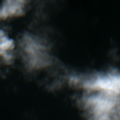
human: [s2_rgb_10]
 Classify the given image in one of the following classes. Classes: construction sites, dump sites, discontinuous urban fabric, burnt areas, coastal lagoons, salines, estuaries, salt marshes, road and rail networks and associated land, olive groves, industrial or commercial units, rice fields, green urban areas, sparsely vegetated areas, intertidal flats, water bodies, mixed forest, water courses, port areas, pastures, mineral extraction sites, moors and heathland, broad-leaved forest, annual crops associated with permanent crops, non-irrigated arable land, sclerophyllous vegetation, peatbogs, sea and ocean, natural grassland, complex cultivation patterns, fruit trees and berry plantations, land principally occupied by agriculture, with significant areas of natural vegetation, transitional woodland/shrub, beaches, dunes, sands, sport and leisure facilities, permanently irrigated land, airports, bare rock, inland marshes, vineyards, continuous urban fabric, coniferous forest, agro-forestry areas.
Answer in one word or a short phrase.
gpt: sea and ocean